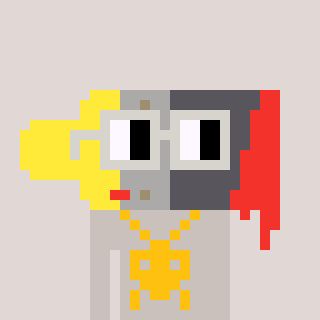
a pixel art character with square light gray glasses, a paintbrush-shaped head and a foggrey-colored body on a warm background